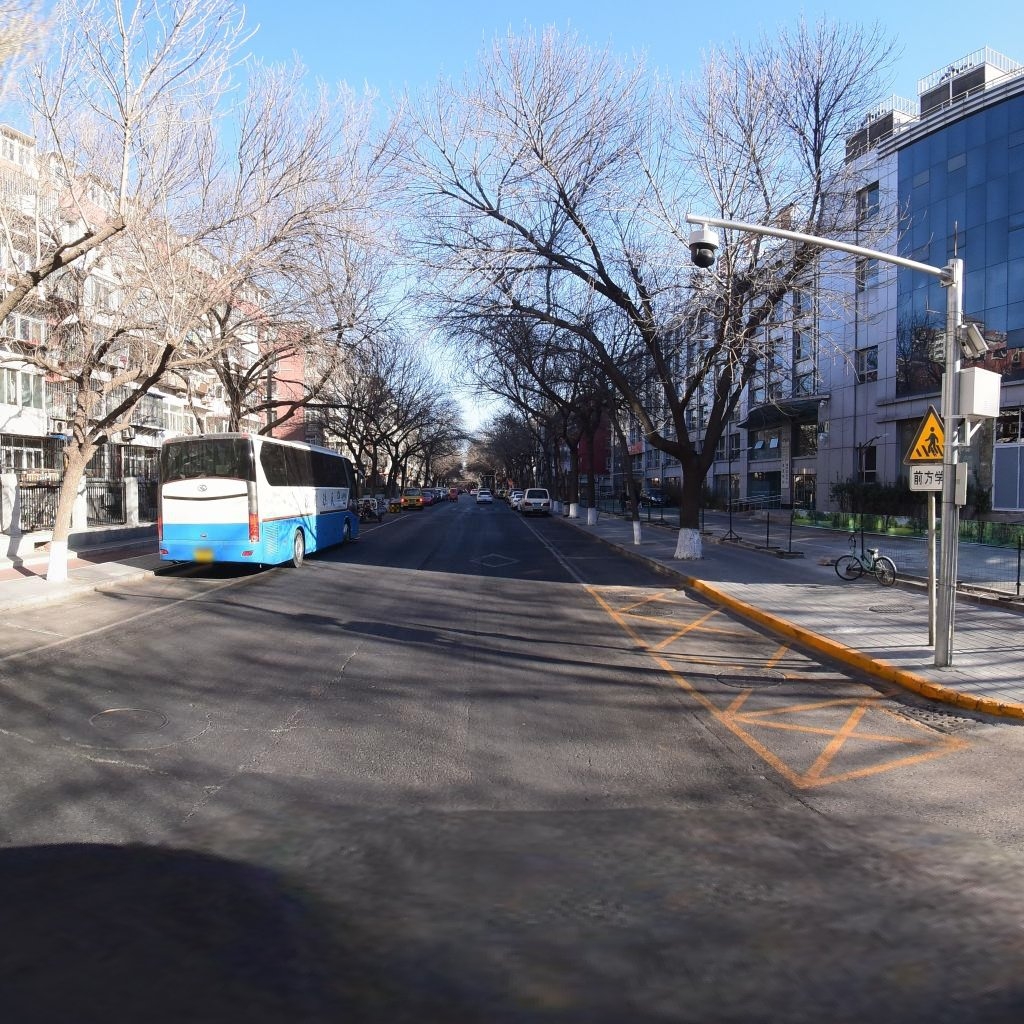
Region: Dongcheng
Road damage annotations: longitudinal crack, longitudinal crack, manhole cover, manhole cover, manhole cover, transverse crack